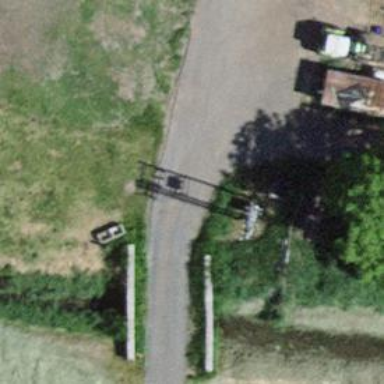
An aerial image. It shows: Track road going over bridge with grade1 tracktype.